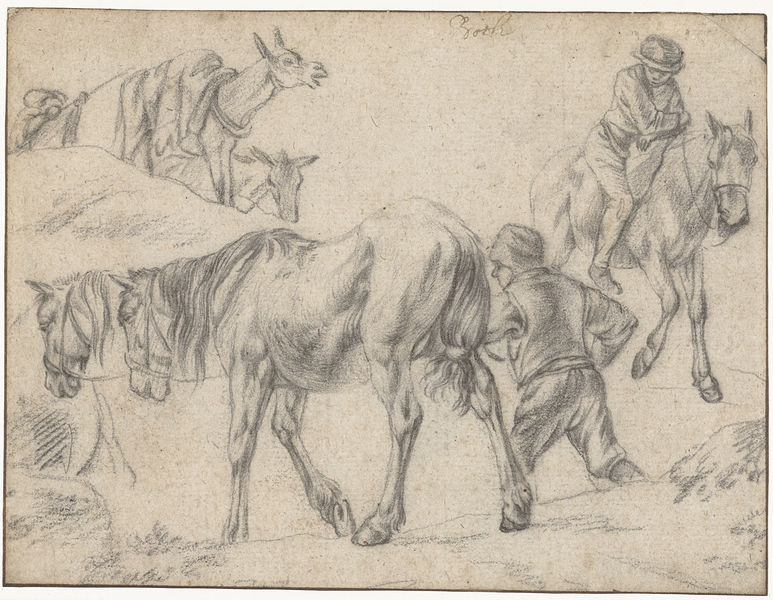
Titel: Studieblad met figuren, paarden en ezels
Künstler: Jan Both
Standort: Amsterdam
Institution: Rijksmuseum
Schlagwörter: cheval, sabot, sabots, croquis, esquisse, crayon, âne, voyage, pferde, zeichnung, bleistift, crinière, selle, monture, monter, crin, queue de cheval, licol, esel, arbeiter, erschöpft